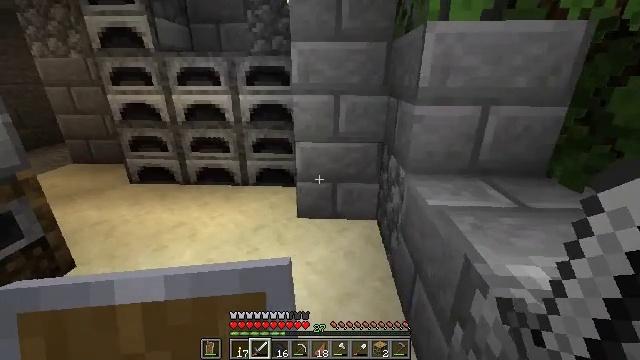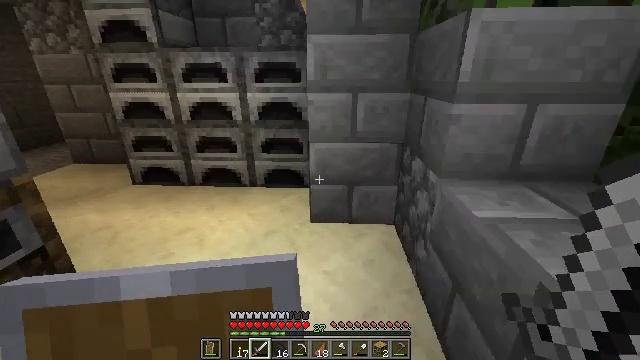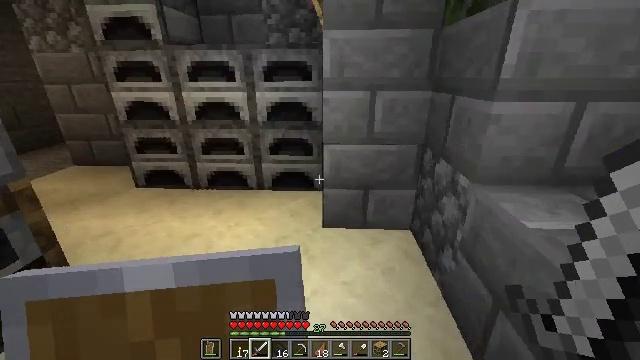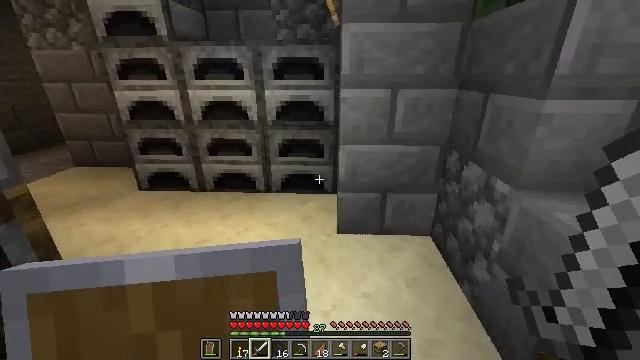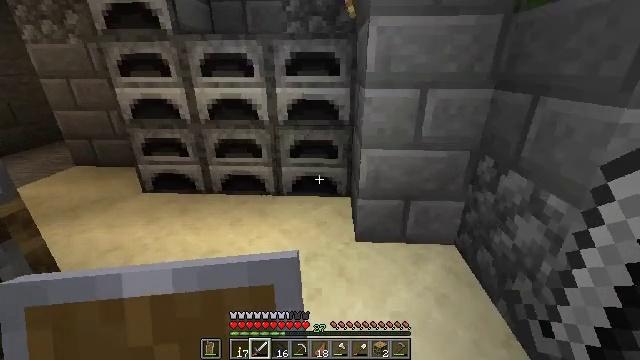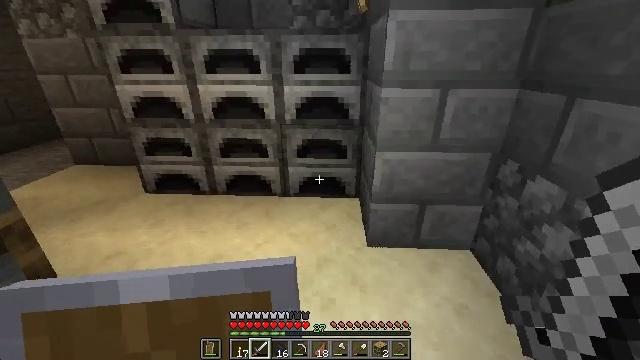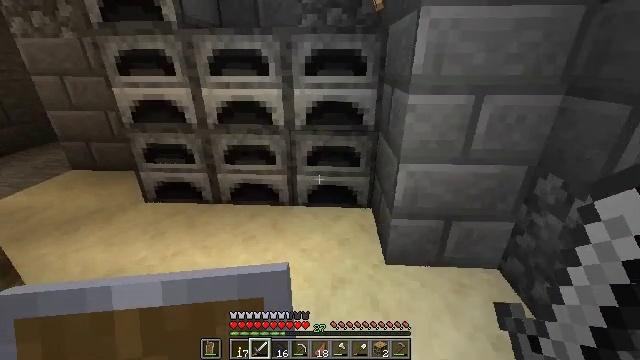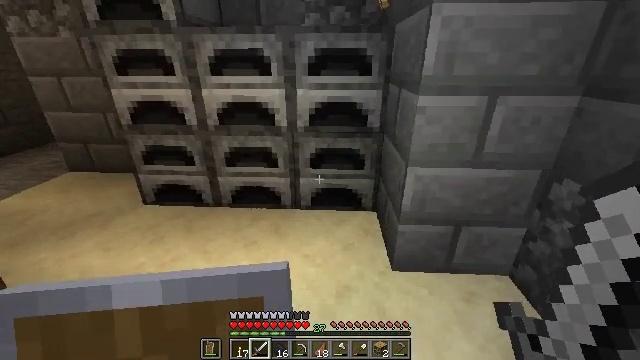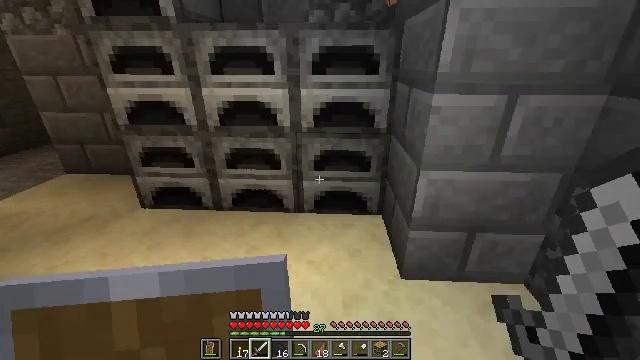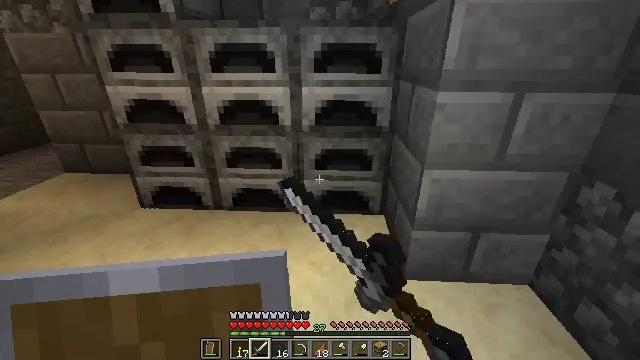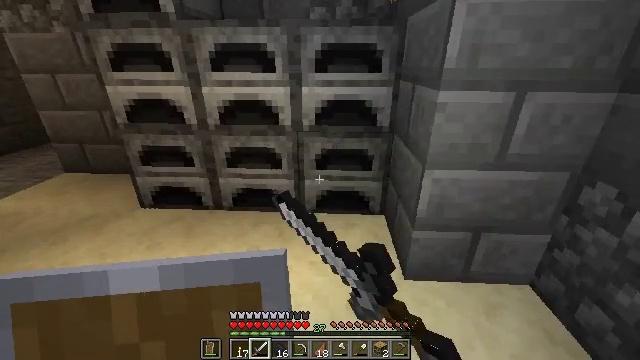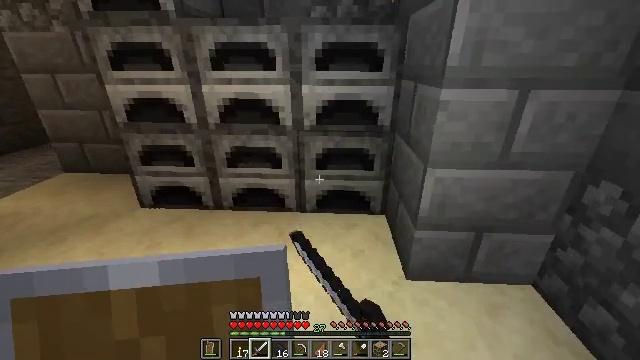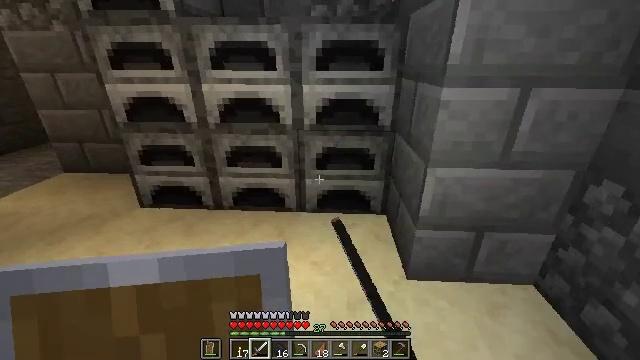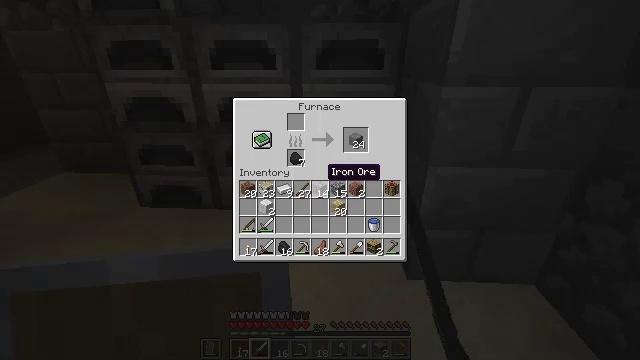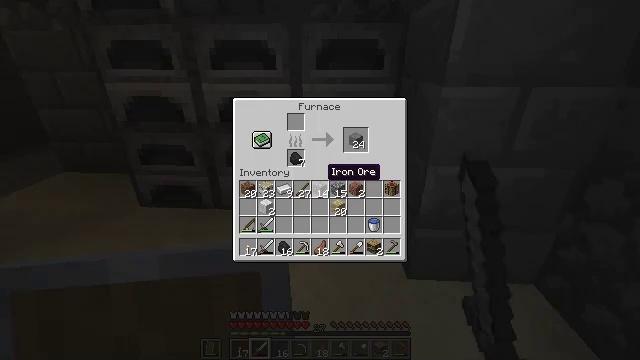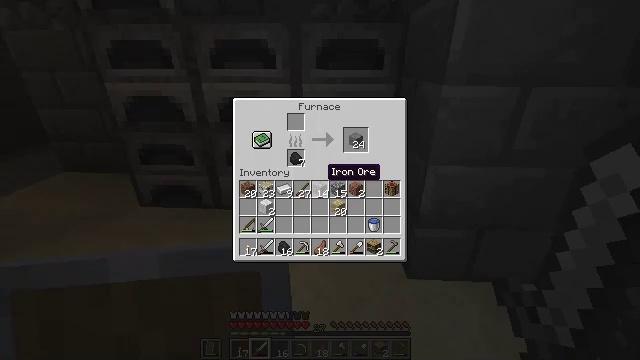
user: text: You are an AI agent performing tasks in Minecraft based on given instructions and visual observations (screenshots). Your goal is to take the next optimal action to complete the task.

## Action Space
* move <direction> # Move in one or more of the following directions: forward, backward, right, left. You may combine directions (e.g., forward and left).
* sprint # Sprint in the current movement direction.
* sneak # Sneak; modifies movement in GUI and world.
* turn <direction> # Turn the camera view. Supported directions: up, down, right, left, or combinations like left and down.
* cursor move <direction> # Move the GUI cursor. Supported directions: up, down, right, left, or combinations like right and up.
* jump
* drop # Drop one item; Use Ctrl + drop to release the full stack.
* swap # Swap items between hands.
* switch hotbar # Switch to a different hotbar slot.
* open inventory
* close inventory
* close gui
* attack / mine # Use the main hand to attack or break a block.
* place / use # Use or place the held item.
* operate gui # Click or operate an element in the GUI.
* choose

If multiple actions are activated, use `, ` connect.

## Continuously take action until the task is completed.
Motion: motion action
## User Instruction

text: Use coal in a furnace to smelt cobblestone into stone.
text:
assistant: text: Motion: move forward and move left
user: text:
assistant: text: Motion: move forward and move left
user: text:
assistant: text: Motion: move forward and move left
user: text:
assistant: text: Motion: move forward and move left, turn down
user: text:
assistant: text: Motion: move forward and move left
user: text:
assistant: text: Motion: move forward
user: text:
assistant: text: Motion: no_op
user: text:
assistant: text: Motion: use / place
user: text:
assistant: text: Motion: use / place
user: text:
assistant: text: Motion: no_op
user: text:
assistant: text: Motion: no_op
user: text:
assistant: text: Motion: no_op
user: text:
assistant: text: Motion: open gui
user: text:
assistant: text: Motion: no_op
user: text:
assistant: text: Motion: no_op
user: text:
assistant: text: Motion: no_op
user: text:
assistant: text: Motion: no_op
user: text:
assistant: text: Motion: no_op
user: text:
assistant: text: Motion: no_op
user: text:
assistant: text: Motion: sneak
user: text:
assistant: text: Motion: sneak, cursor move right
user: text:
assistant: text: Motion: sneak, cursor move right and up
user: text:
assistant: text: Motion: sneak
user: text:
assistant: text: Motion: sneak
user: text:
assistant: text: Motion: sneak
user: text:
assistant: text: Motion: sneak
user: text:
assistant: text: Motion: sneak
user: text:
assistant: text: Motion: sneak
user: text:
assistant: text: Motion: sneak
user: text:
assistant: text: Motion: sneak, operate gui